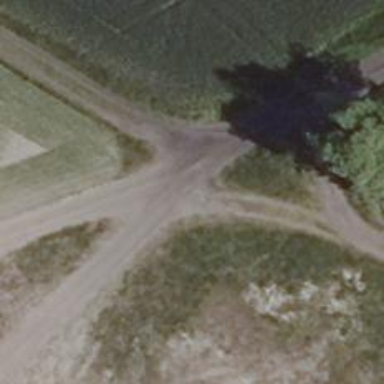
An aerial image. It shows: Sandy track road with grade3 tracktype.